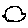
Label: circle